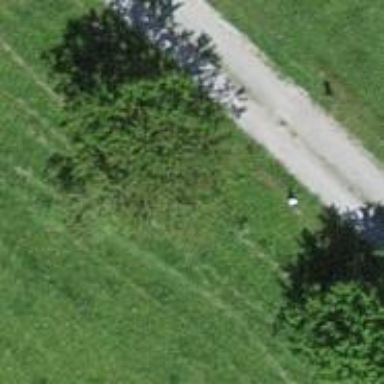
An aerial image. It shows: Single tag "natural: tree."